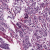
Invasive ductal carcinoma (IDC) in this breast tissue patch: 1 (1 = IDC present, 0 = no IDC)